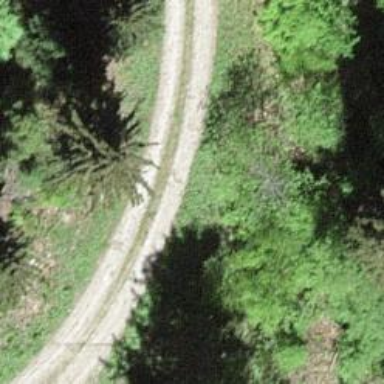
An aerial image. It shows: Track with grade3 tracktype.